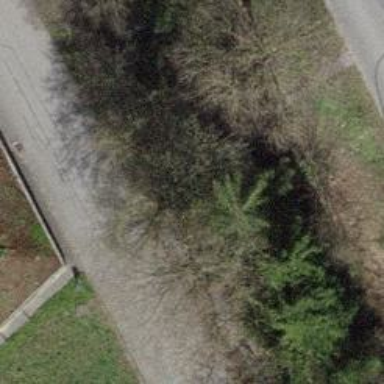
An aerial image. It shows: Footway bridge.